Field crop: tomato
Growth stage: 1
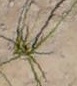
Species: cyperus